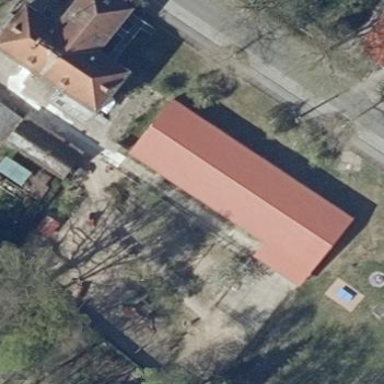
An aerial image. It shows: Kindergarten.